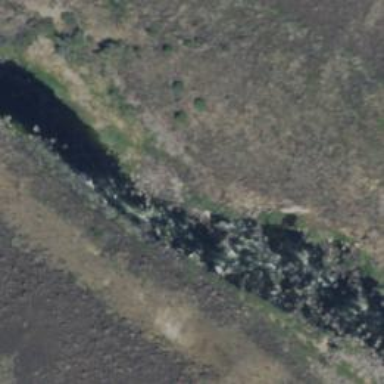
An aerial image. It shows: Rapids with rapid grade of 3 on this waterway.